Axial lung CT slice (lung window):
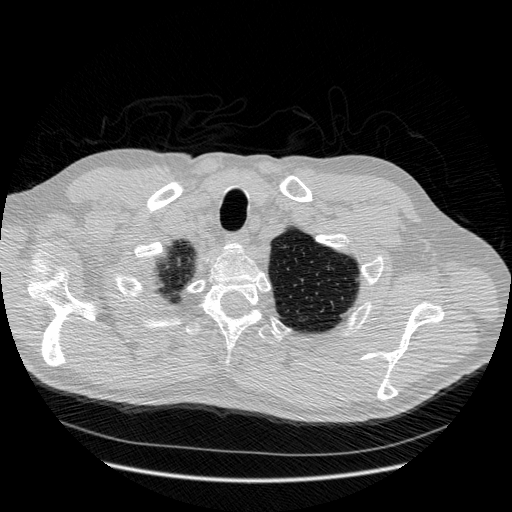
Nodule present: no